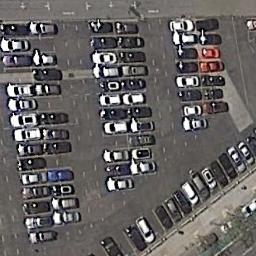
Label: parking_lot